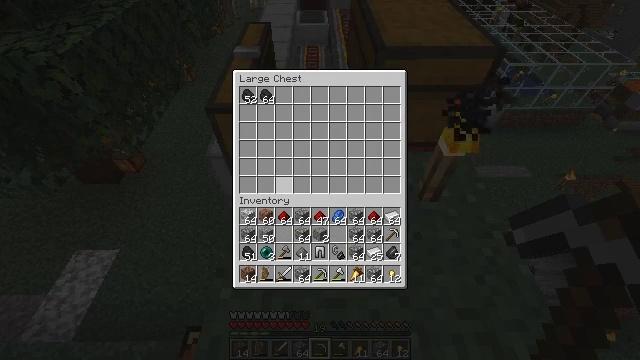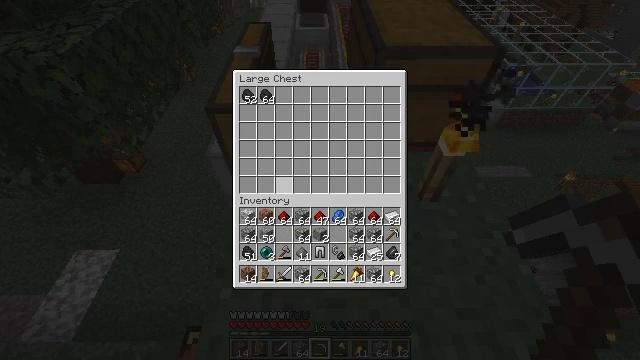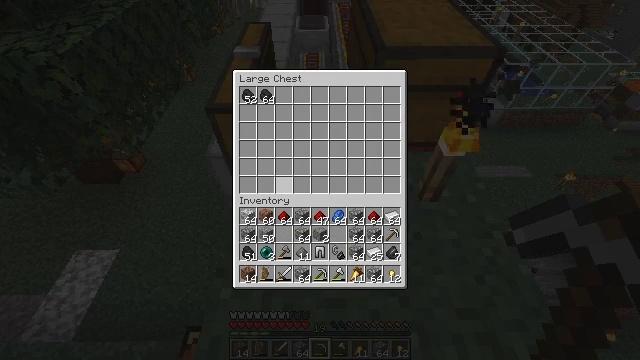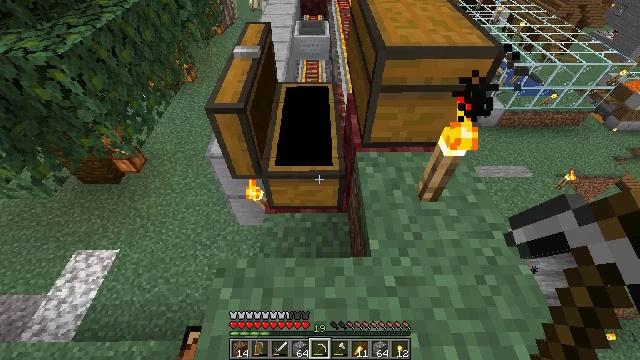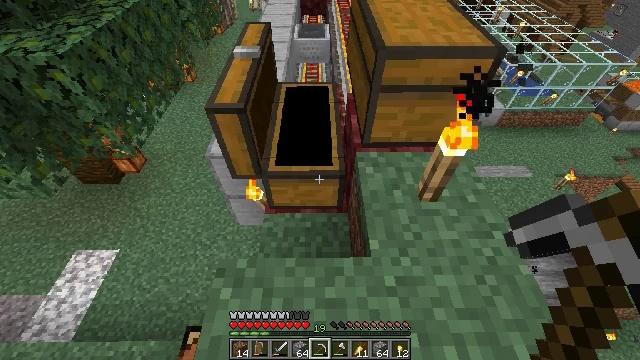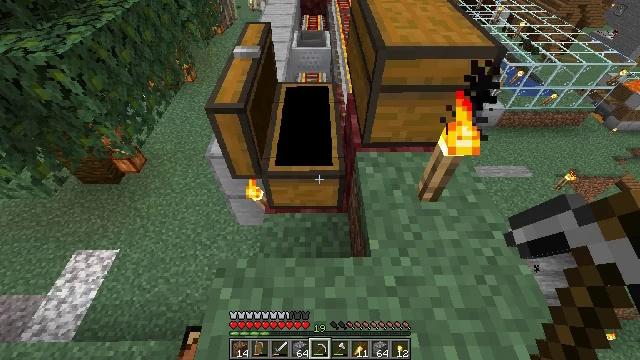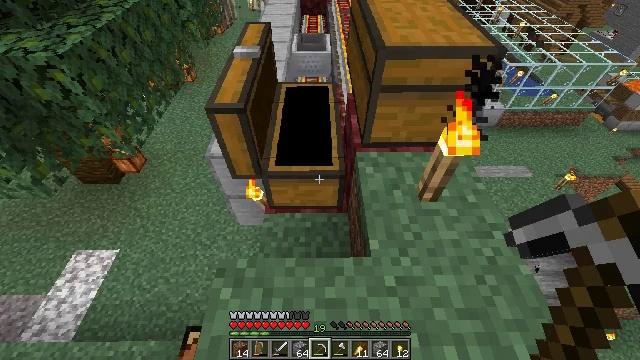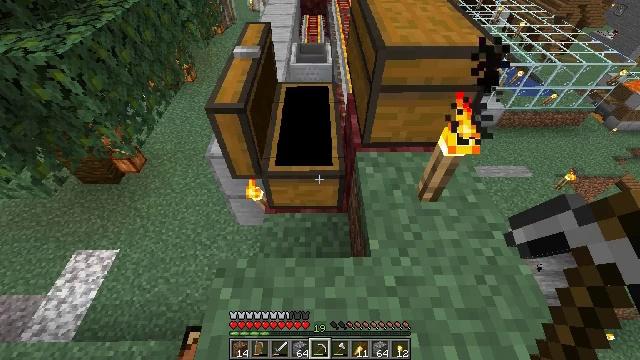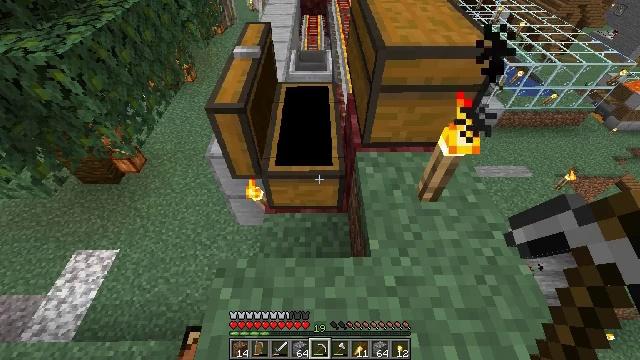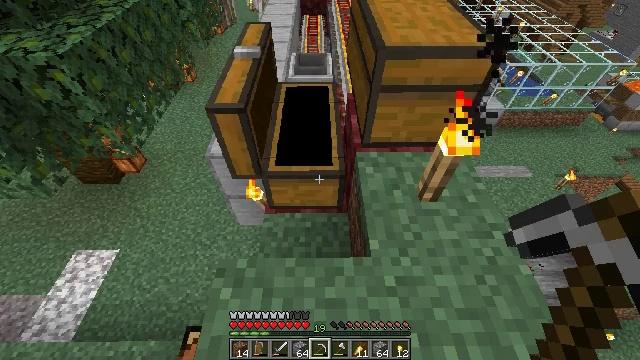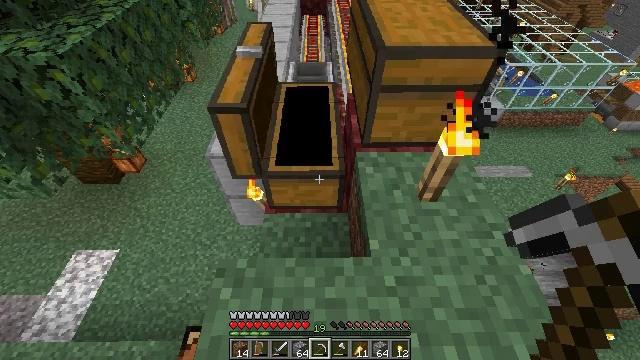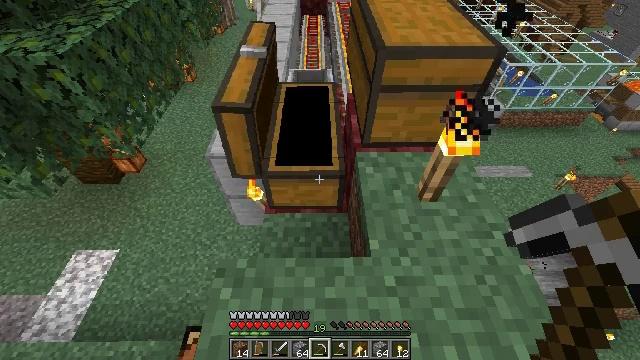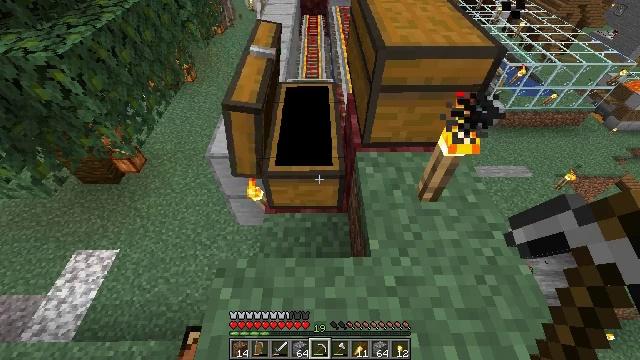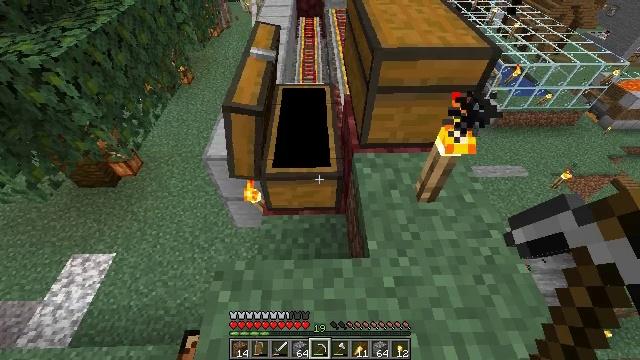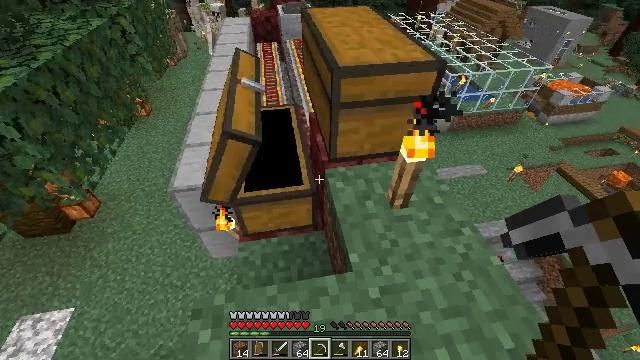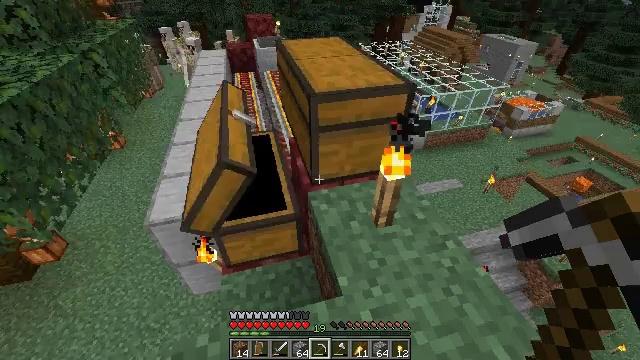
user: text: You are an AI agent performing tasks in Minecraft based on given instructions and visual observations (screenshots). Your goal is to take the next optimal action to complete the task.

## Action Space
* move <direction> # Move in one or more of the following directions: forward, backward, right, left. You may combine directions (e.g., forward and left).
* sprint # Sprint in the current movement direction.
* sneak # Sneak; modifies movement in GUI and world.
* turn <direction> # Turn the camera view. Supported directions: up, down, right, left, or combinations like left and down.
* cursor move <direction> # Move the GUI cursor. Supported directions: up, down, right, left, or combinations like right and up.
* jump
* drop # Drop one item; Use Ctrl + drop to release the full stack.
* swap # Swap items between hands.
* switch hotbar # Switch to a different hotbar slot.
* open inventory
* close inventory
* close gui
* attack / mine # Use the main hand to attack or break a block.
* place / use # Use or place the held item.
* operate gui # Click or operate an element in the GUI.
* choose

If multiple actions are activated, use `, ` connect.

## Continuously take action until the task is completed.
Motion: motion action
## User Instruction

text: Craft an iron block.
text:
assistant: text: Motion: no_op
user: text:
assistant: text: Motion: no_op
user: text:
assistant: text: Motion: no_op
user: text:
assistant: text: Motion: no_op
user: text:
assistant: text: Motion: no_op
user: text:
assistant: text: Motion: no_op
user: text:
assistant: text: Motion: no_op
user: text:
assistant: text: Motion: no_op
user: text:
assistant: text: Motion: no_op
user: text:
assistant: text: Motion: no_op
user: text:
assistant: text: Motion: no_op
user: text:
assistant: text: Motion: no_op
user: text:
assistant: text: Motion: no_op
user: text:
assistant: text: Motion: turn right and up
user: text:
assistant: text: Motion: turn right and up
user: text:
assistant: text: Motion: turn right and up
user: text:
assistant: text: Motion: turn right and up
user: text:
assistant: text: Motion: turn right and up
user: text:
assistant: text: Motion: turn right and up
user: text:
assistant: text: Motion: turn up
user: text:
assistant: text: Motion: use / place
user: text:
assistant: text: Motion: use / place
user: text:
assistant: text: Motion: use / place
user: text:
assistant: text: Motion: use / place
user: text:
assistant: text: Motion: no_op
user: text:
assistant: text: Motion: no_op
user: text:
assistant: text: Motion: no_op
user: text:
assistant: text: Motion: no_op
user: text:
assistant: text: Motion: no_op
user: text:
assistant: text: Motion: no_op